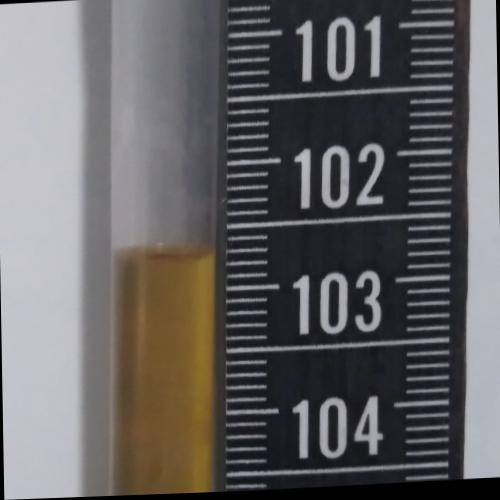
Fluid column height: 102.7 cm